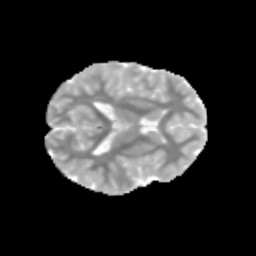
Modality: MD
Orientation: axial
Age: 10
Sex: male
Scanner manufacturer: siemens
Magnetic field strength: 3 T
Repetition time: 3.8 s
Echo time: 0.07 s